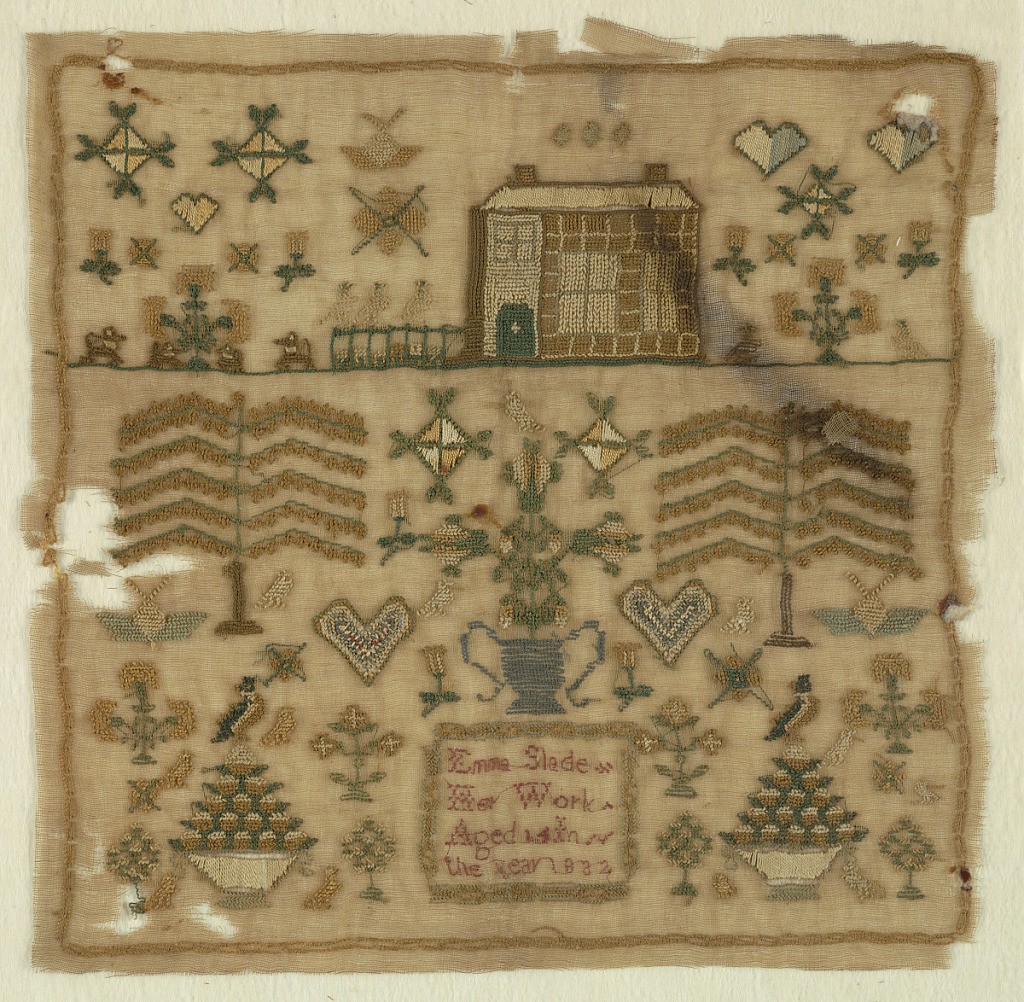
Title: Sampler
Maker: Emma Slade
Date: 1832
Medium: silk embroidery on linen Technique: cross, tent, and satin stitches on plain weave
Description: At top, a house with trees, dogs, birds and motifs; below a vase of flowers with trees, birds, hearts surrounded by a chain border.